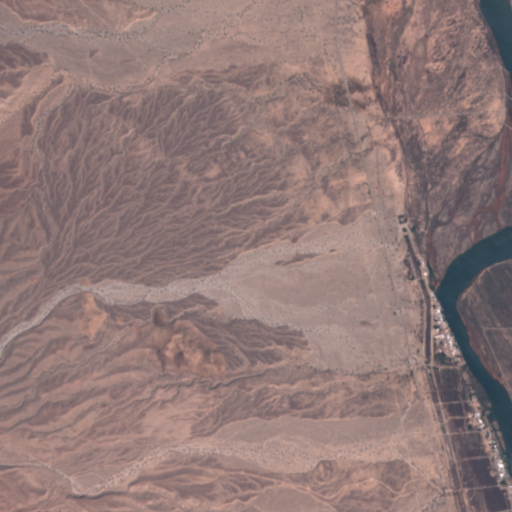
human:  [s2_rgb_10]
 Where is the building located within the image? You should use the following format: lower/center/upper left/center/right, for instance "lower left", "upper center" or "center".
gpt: The building is located in the lower right of the image.
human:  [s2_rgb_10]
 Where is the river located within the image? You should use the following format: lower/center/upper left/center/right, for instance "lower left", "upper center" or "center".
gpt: The river is located in the right of the image.
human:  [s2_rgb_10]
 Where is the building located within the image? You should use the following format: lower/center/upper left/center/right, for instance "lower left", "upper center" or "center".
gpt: The building is located in the lower right of the image.
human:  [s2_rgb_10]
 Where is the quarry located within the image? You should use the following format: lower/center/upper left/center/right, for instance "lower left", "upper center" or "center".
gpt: There is no quarry in the image.